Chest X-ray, PA view. Patient: 48 years old, sex F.
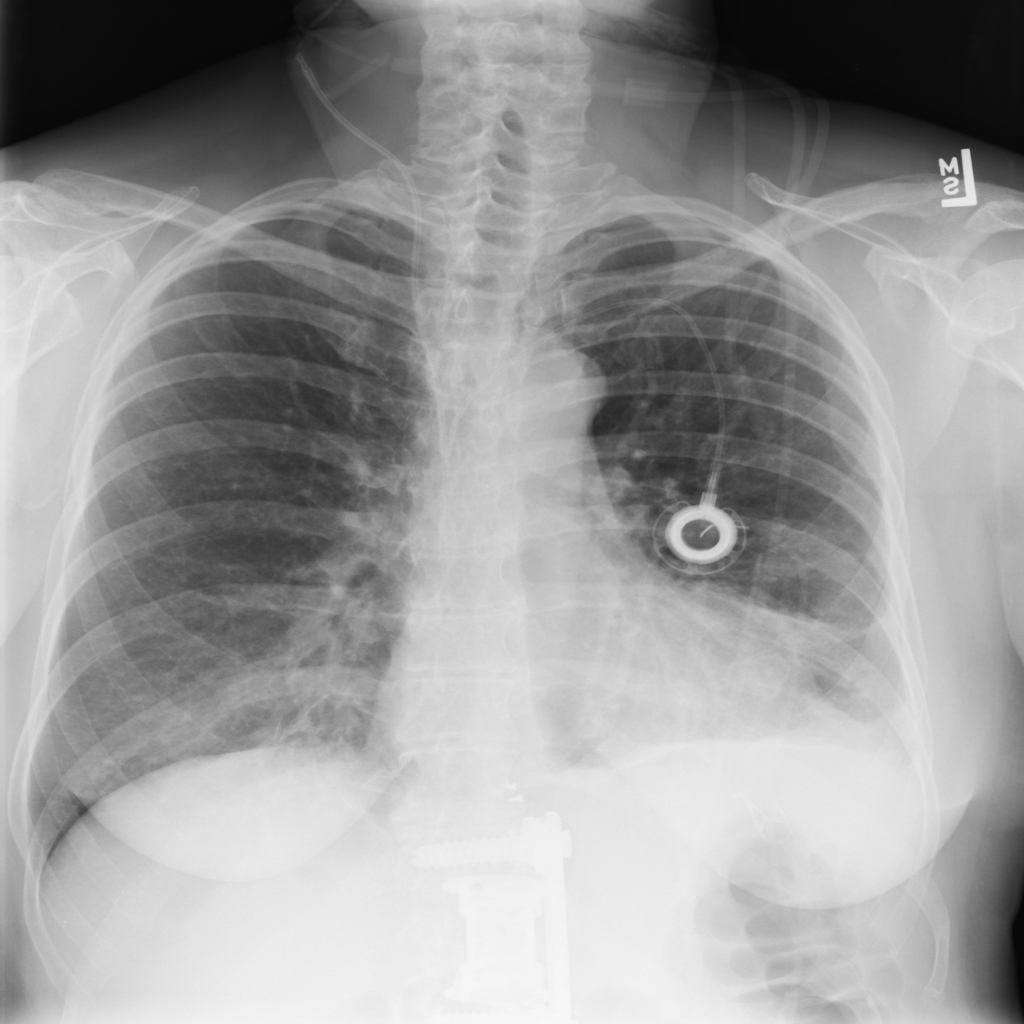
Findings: Atelectasis, Effusion